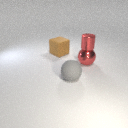
small red metal cylinder above large red metal sphere